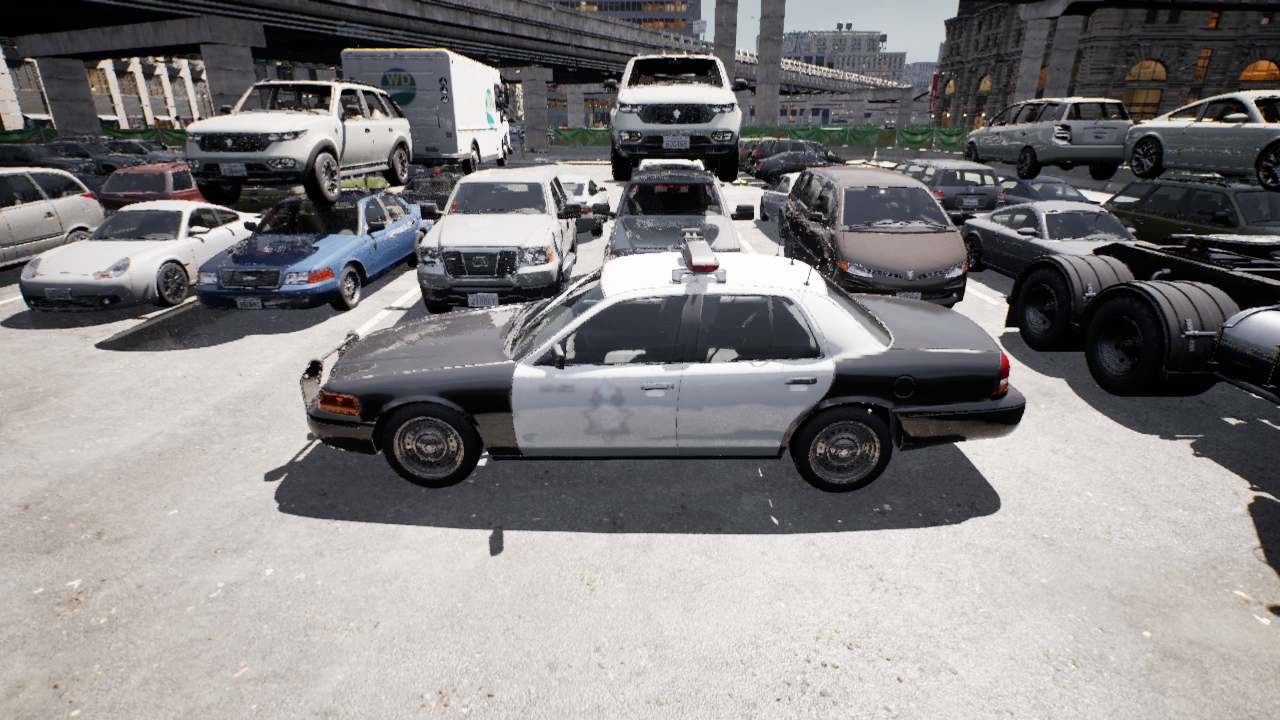
Venue: arterial
Lighting: clear day
Vehicle rig: sedan